Question: I have a TrimBar which configured as below

How can I change the TrimBar width or height ?
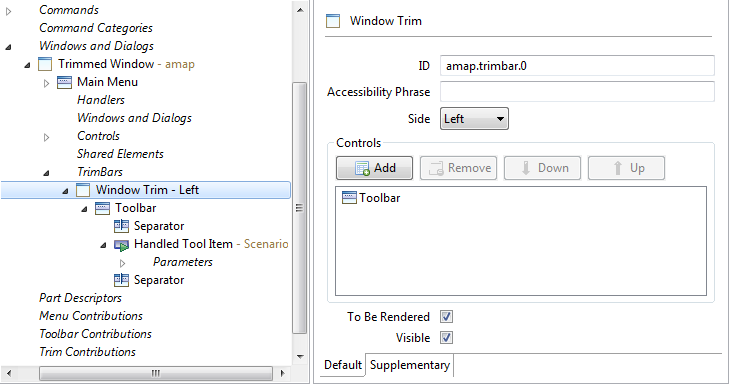
Answer: The TrimBar adjust to accomodate its contents.
You can add margins around the contents using CSS like:
'''
.MTrimBar ToolBar
{
margin-left: 8px;
margin-right: 8px;
margin-top: 5px;
margin-bottom: 5px;
}
'''